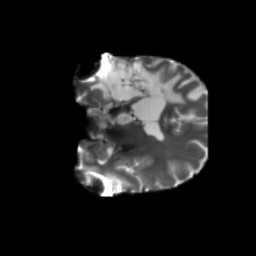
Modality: T2w
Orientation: coronal
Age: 41
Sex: male
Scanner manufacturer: siemens
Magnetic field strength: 3 T
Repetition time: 5.25 s
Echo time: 0.08 s